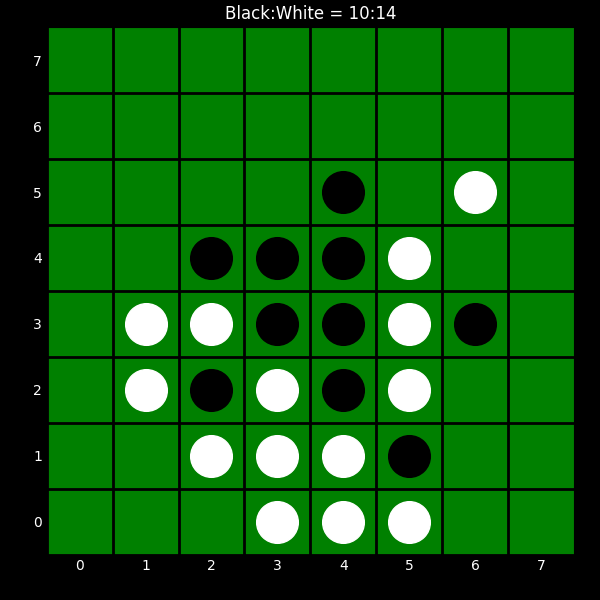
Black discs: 10
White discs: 14